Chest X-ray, PA view. Patient: 46 years old, sex M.
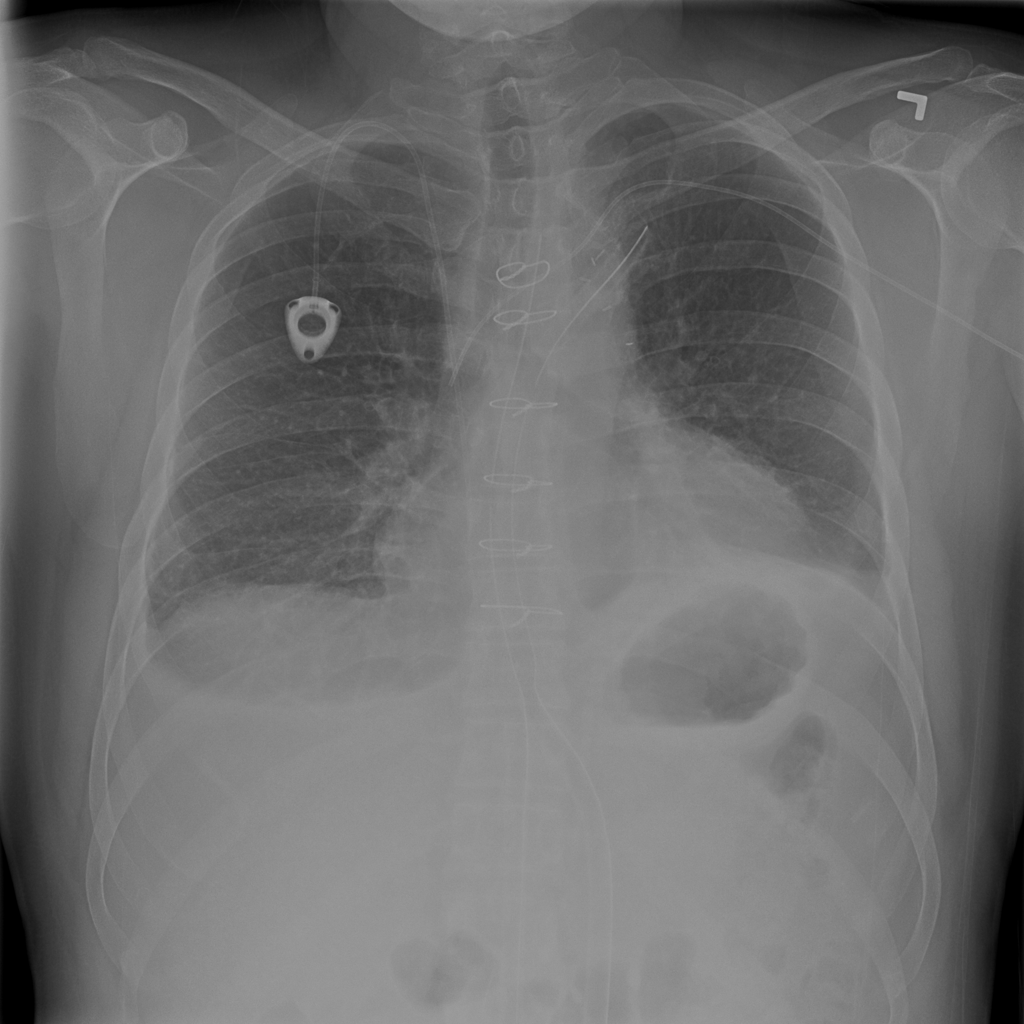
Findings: Atelectasis, Effusion, Infiltration